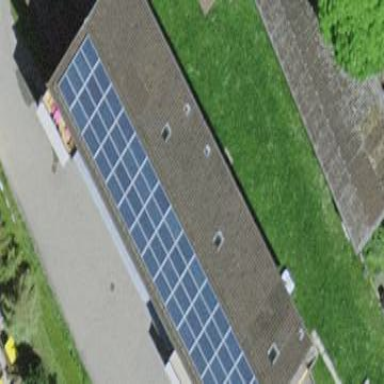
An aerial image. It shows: Small solar photovoltaic panel generator is producing electricity.